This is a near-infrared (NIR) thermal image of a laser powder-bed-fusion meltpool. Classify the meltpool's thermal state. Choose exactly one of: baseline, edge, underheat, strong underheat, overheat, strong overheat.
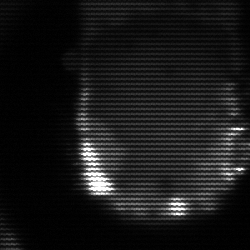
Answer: baseline